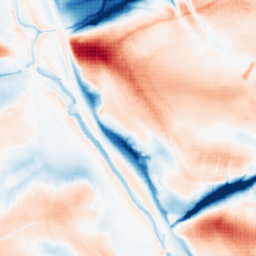
Category: classical
Decomposition family: gaussian_anisotropic
Decomposition parameters: sigma_x: 2
sigma_y: 20
Upsampling method: sinc_blackman
Upsampling parameters: scale: 8
kernel_size: 16
Upsampling scale: 8